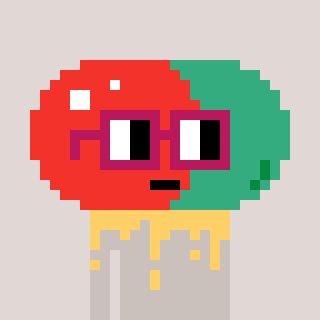
a pixel art character with square dark red glasses, a pill-shaped head and a foggrey-colored body on a warm background